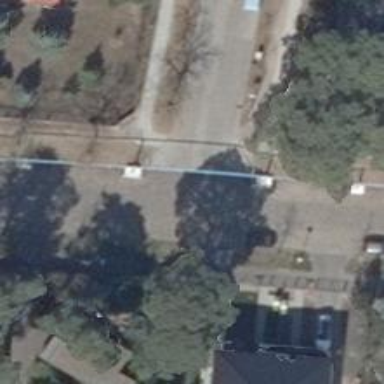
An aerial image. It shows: Residential road with separate sidewalks on both sides.